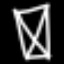
Label: hourglass